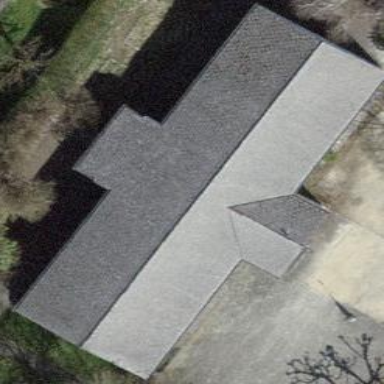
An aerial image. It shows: Kindergarten building.